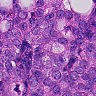
Metastatic tissue present: yes